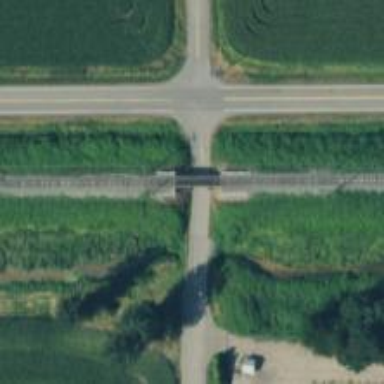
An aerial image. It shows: Railway line on embankment.